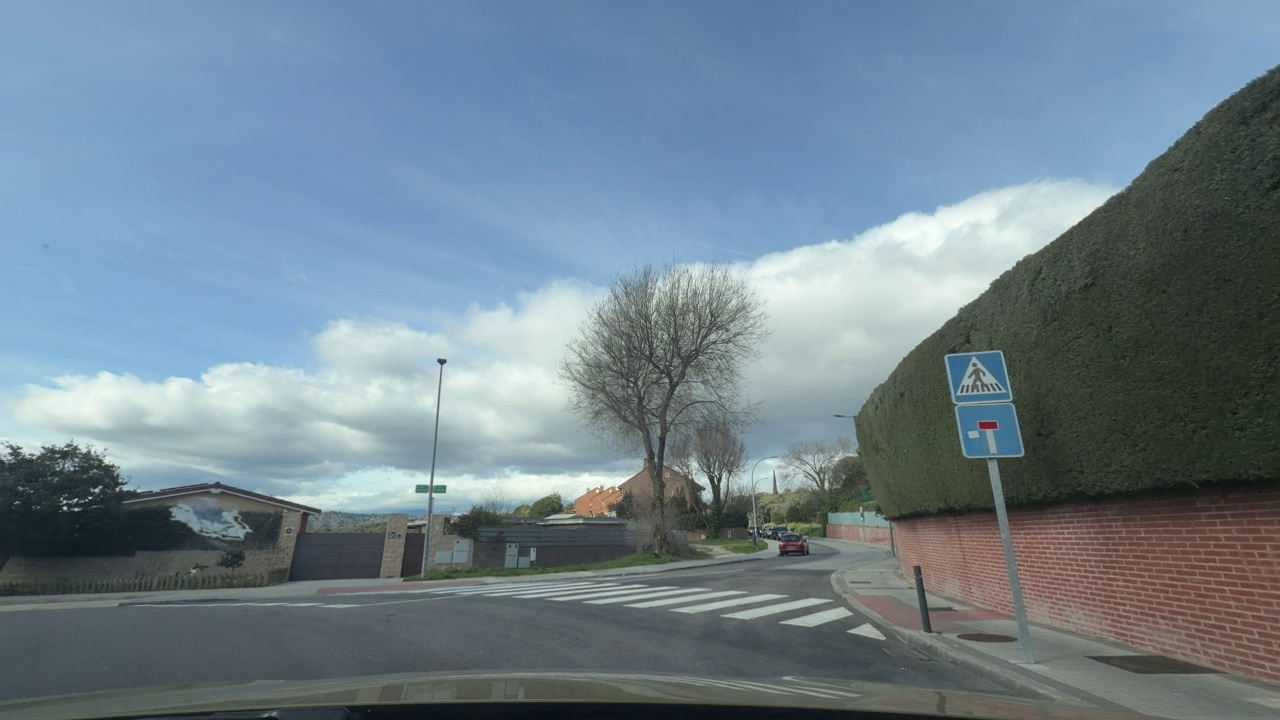
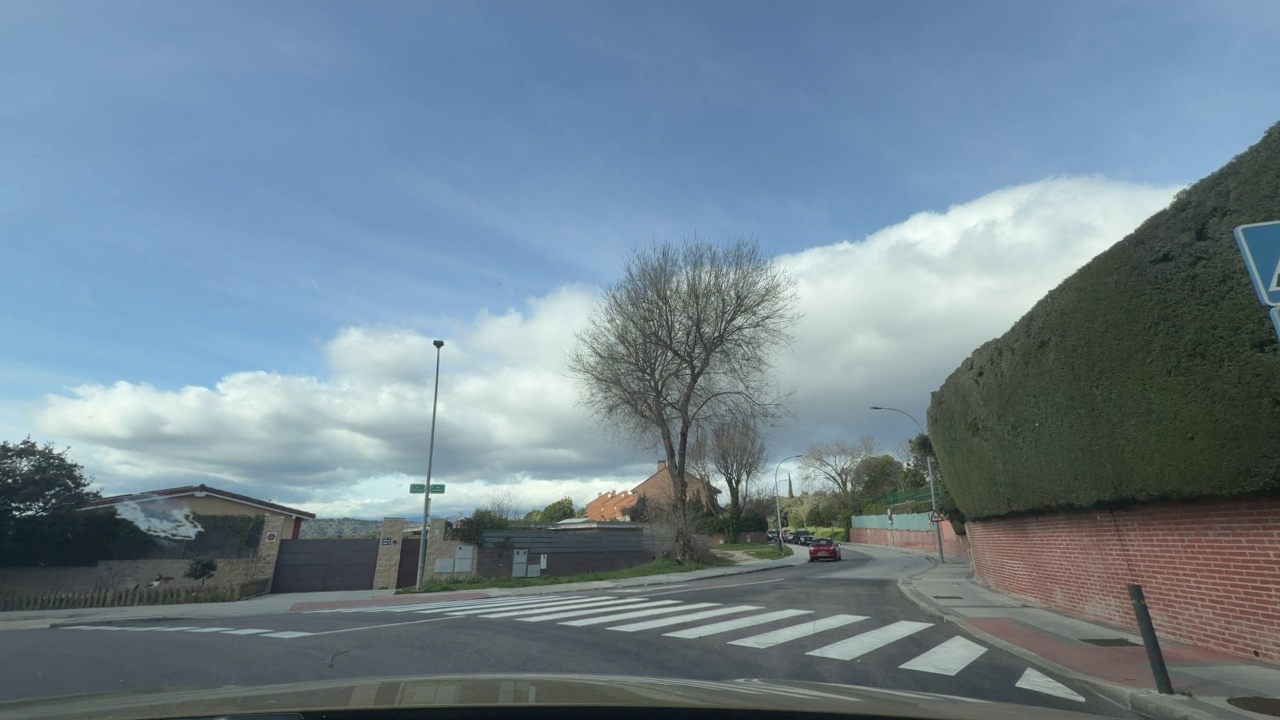
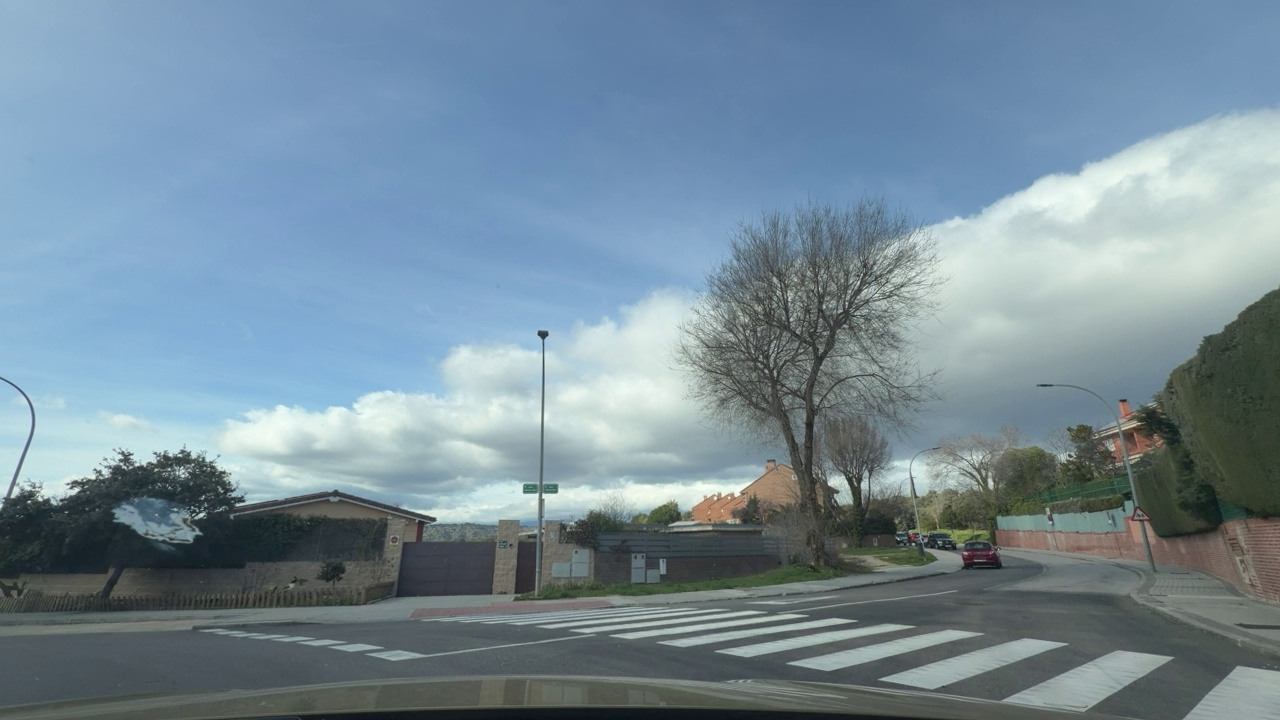
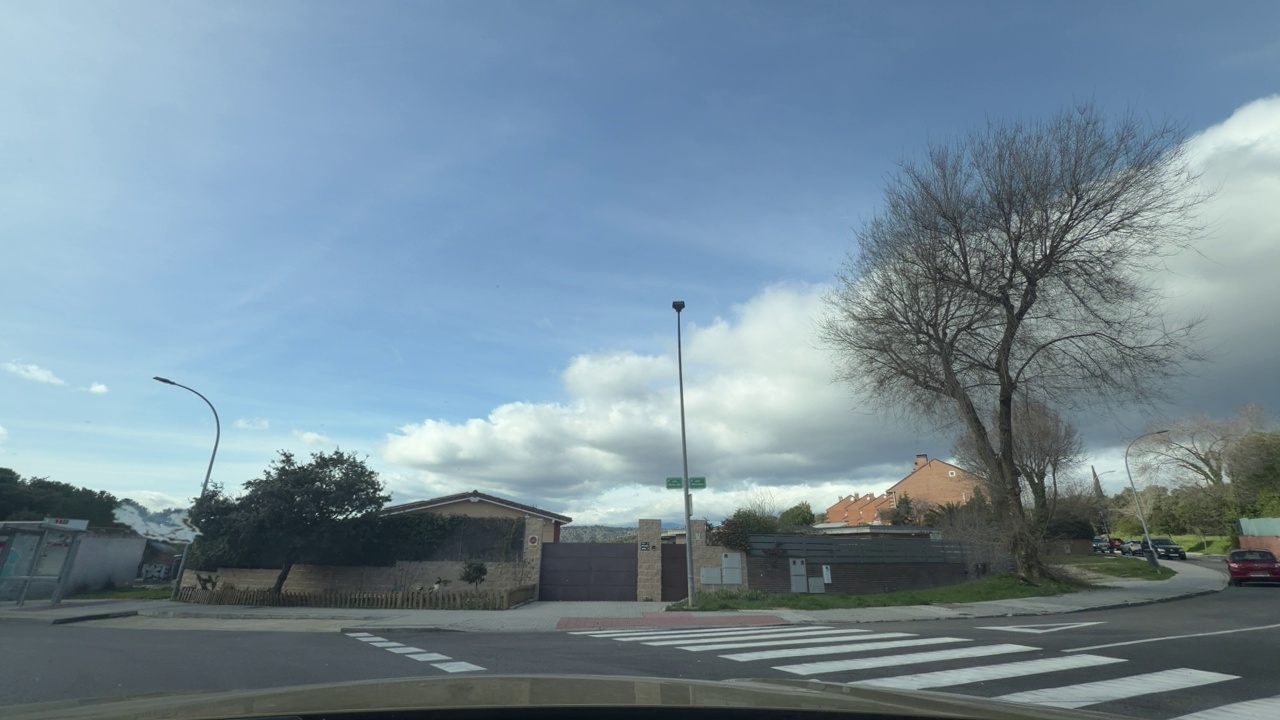
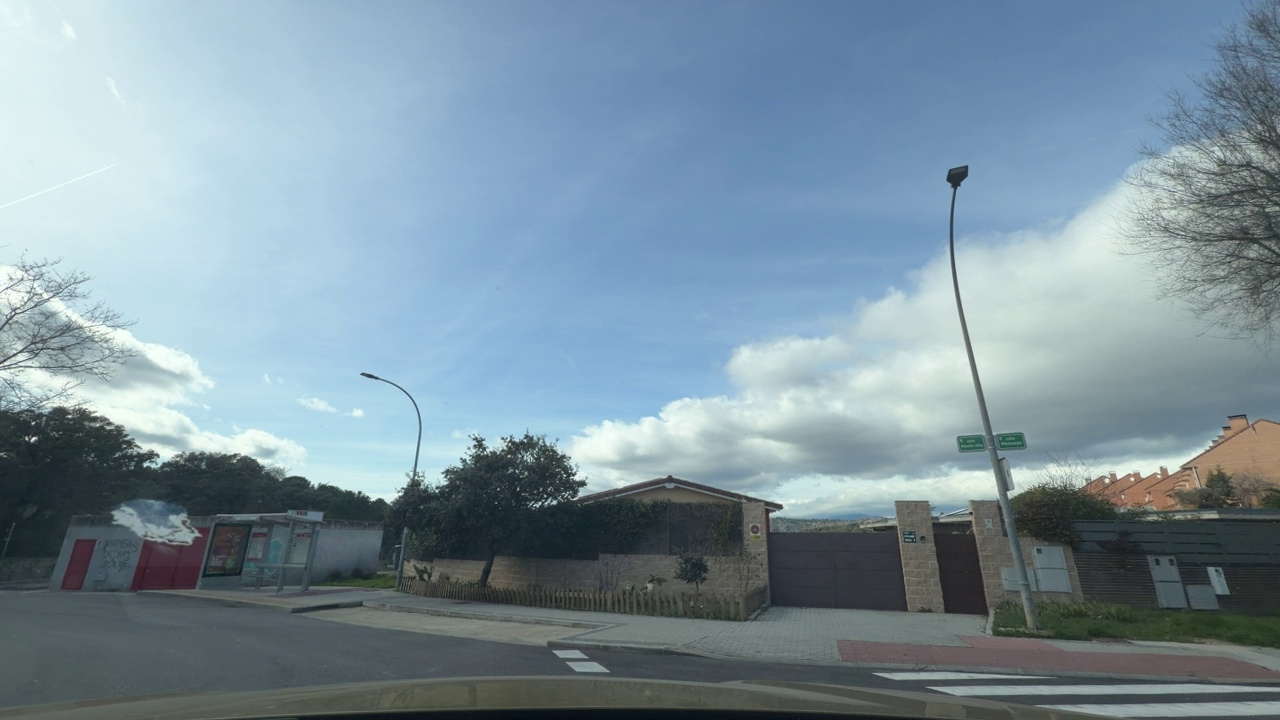
Situation: Roundabout
Question: Is the ego vehicle currently inside a roundabout?
Answer: Yes
Reasoning: The ego vehicle is already circulating within the roundabout.

Situation: Roundabout
Question: Is a roundabout visible ahead in the ego direction?
Answer: Yes
Reasoning: The ego vehicle is inside the roundabout, so the roundabout is present and visible ahead along its path.

Situation: Roundabout
Question: Is the ego vehicle stationary while another vehicle crosses its path within the roundabout?
Answer: No
Reasoning: The ego vehicle is moving and there are no other vehicles, so no vehicle is crossing its path.